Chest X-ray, PA view. Patient: 72 years old, sex F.
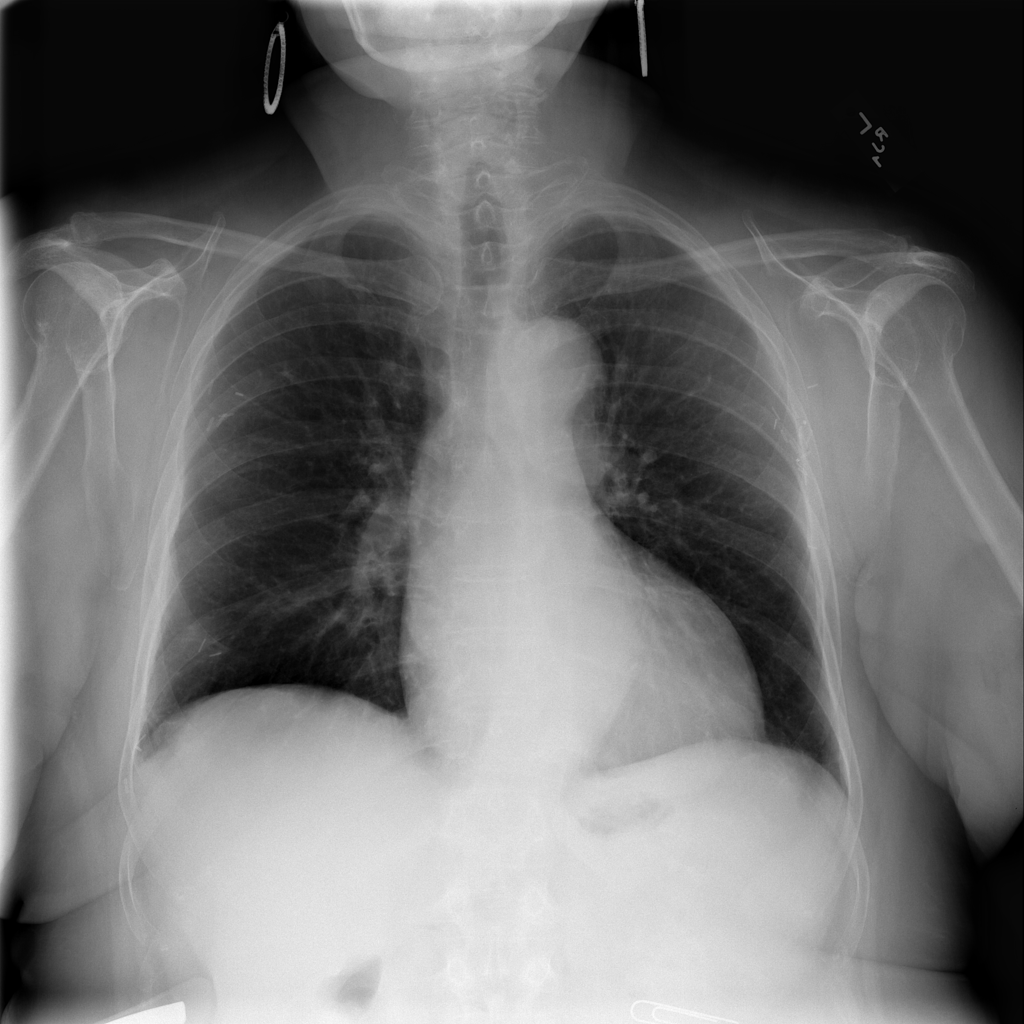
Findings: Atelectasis